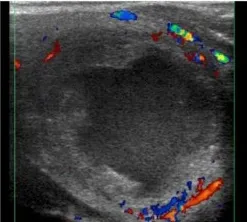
(D,E) One month after octreotide long-acting release treatment, the patient developed right cervical pain and temporary worsening of thyrotoxicosis. At that point, the blood flow surrounding the nodule decreased and the accumulation shown by scintigraphy was reduced.
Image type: radiology (ultrasound)